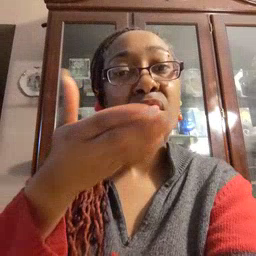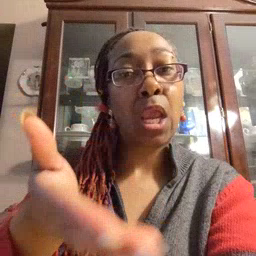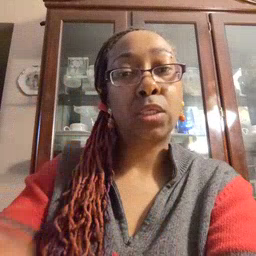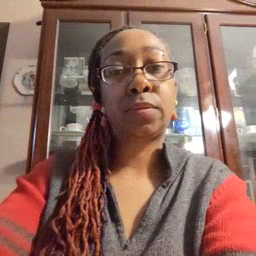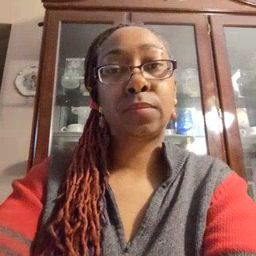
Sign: there